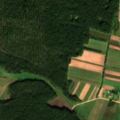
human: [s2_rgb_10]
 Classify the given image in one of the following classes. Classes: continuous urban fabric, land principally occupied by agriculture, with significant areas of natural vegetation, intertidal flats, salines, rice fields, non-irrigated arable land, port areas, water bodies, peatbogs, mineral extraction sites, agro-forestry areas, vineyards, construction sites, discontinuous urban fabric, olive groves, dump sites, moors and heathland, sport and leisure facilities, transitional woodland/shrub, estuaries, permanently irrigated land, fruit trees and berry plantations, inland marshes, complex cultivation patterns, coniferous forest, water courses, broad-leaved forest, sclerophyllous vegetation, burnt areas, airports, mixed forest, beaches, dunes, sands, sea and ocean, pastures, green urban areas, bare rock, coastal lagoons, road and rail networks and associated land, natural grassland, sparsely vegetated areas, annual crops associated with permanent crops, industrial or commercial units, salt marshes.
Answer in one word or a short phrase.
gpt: non-irrigated arable land, pastures, complex cultivation patterns, coniferous forest